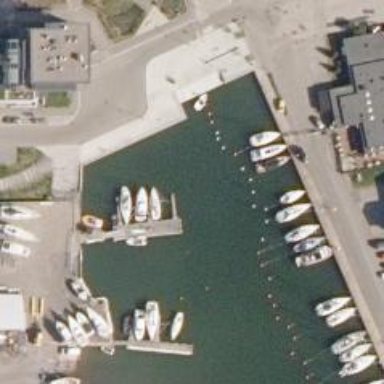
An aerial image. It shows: Marina area for leisure land.